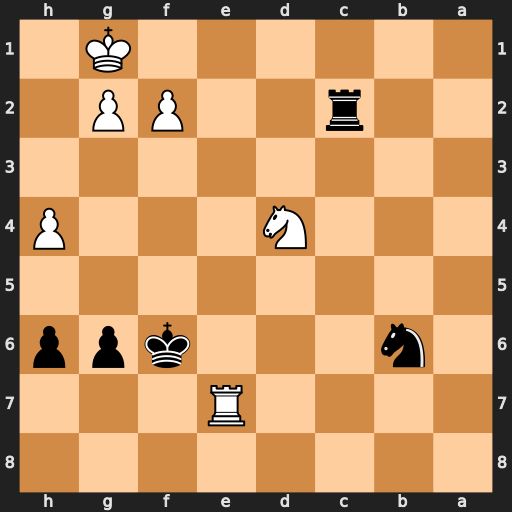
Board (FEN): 8/4R3/1n3kpp/8/3N3P/8/2r2PP1/6K1
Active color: b
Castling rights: -
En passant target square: -
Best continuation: Rc1+ Kh2 Kxe7